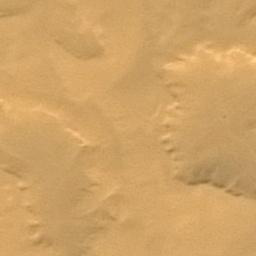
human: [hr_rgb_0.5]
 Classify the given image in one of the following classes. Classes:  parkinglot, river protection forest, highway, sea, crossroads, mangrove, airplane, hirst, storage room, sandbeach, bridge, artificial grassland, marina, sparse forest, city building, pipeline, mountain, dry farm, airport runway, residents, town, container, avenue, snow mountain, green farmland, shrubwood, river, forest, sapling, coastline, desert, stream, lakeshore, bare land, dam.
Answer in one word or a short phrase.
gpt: desert